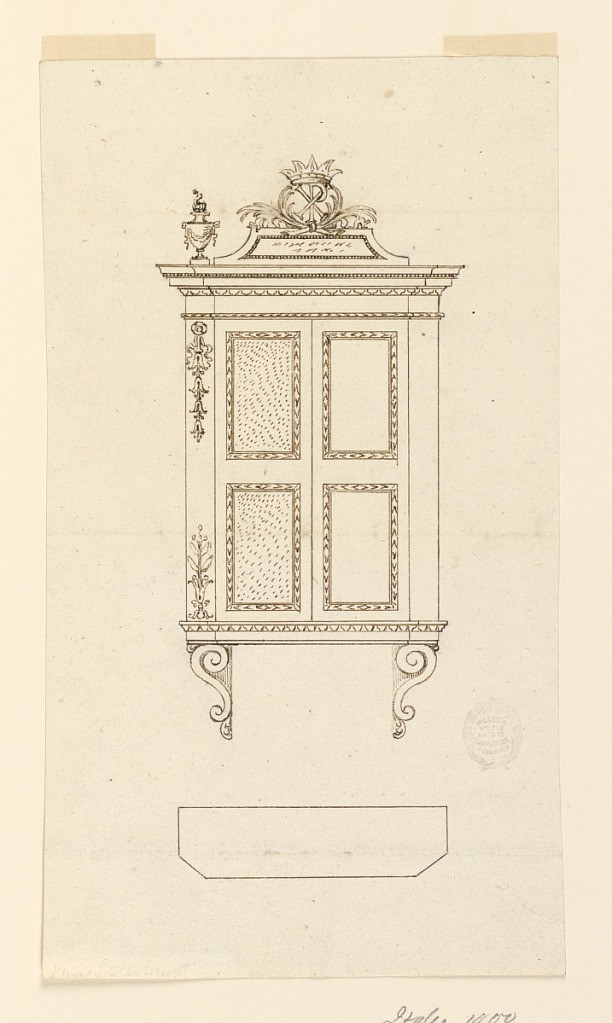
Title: Design for a Hanging Sacristy Cupboard
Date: ca. 1800
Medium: Pen and ink on paper
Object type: Drawing
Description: Elevation of a hanging cabinet. Scrolling corbels below. The left side decorated with bellflowers and capped with a small vase. Crowned crest  with the Chi-Rho christogram.